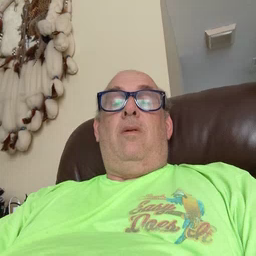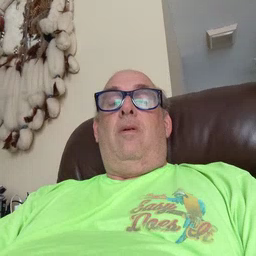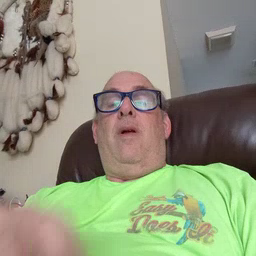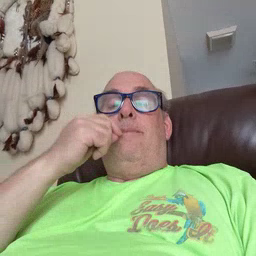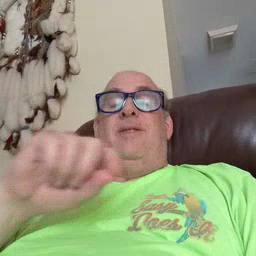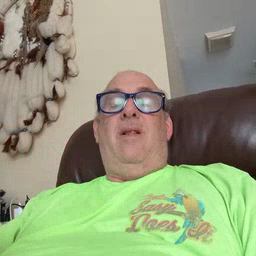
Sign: pencil